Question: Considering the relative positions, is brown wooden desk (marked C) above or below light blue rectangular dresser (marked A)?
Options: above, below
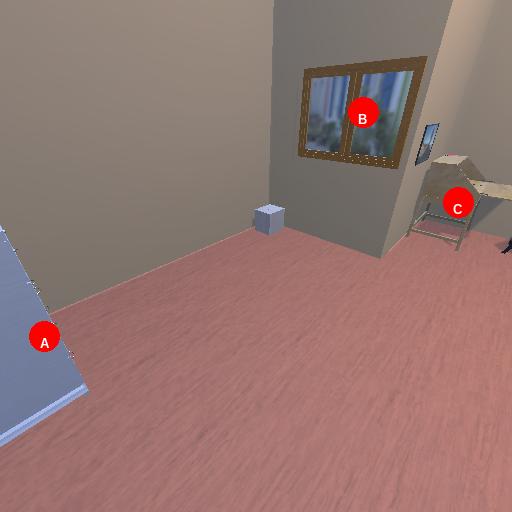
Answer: above